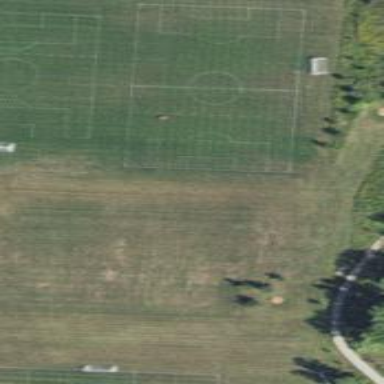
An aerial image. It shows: Soccer pitch for leisureland activities.